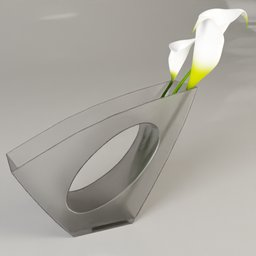
Label: decoration